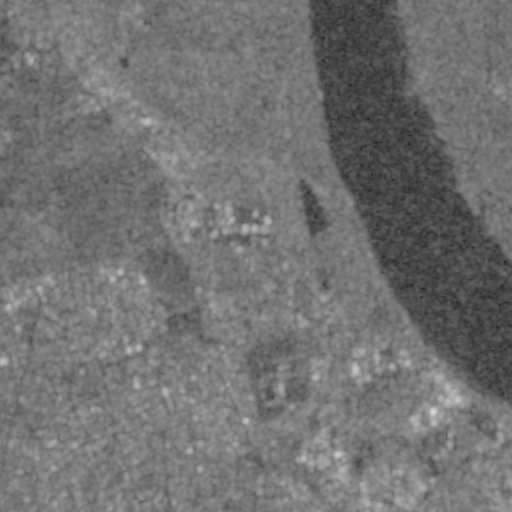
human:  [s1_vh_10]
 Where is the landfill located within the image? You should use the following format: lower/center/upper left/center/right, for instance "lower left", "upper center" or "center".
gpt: The landfill is located in the upper center of the image.
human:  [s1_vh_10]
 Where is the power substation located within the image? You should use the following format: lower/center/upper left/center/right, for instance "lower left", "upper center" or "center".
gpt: The power substation is located in the lower of the image.
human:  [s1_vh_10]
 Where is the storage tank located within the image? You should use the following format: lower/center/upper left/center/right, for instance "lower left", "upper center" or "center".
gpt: The storage tank is located in the lower center of the image.
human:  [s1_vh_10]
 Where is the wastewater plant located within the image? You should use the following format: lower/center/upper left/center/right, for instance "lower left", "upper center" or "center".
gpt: The wastewater plant is located in the upper left of the image.
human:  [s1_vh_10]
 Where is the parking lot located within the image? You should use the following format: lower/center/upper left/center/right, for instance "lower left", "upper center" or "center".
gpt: There is no parking lot in the image.

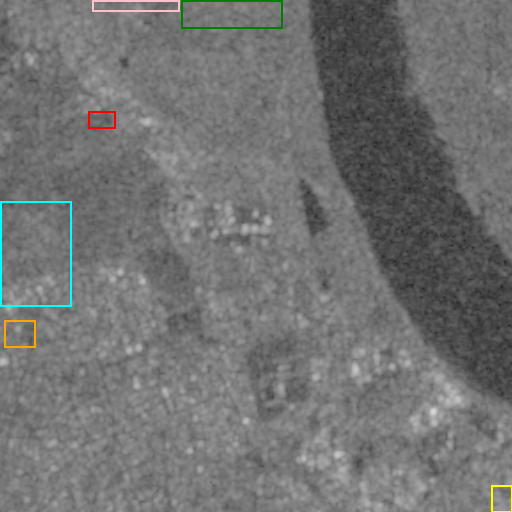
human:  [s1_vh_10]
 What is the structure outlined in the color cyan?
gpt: The structure outlined in cyan is a crop field.
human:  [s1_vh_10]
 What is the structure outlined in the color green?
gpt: The structure outlined in green is a landfill.
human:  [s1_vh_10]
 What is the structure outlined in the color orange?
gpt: The structure outlined in orange is a park.
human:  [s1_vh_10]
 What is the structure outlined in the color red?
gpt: The structure outlined in red is a parking lot.
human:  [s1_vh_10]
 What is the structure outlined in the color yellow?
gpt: The structure outlined in yellow is a power substation.
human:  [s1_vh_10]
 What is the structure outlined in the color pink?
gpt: The structure outlined in pink is a wastewater plant.
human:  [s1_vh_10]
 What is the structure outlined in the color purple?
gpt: There is no purple outline.